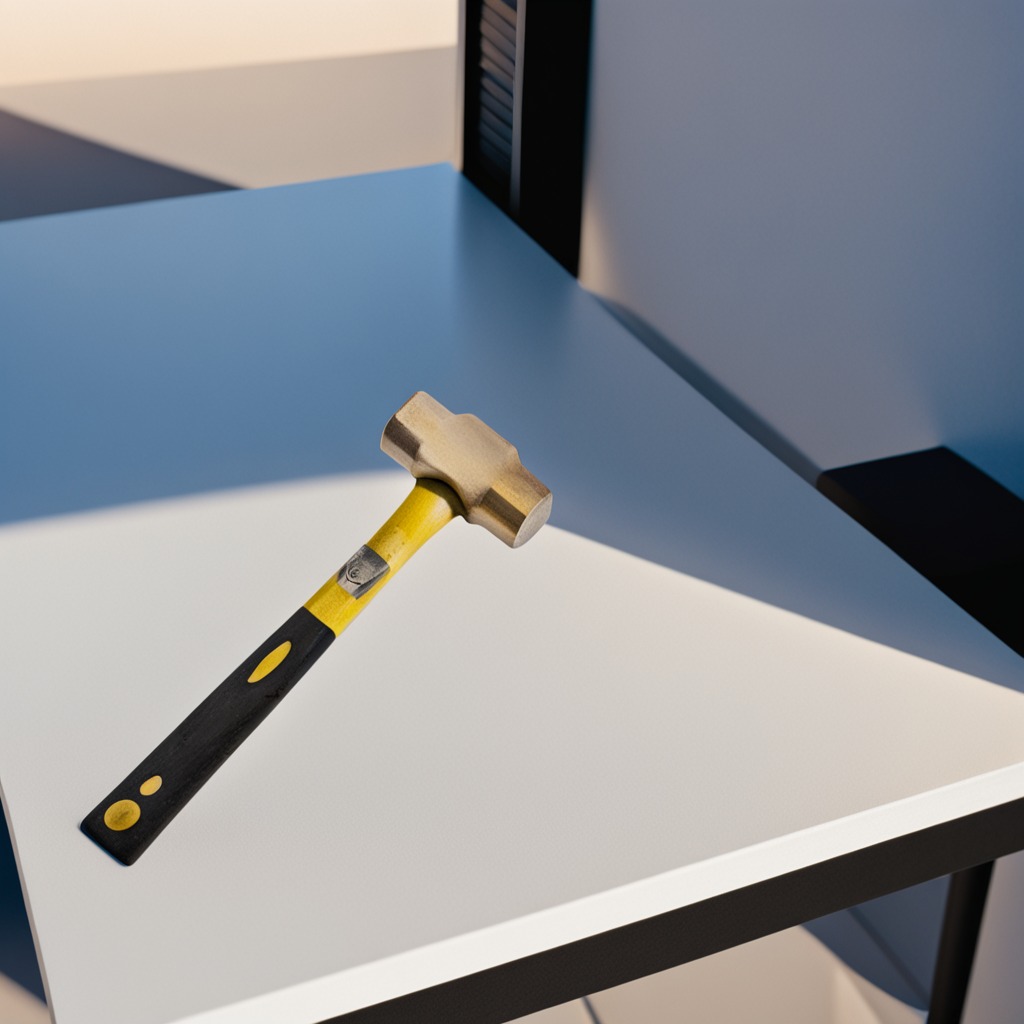
A hammer is lying on the table.